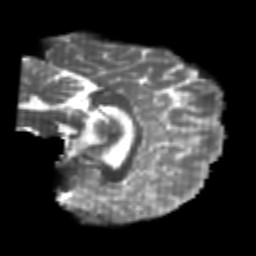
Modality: T2w
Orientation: sagittal
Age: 24
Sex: female
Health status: healthy
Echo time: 0.074 s